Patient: sex F, age 63
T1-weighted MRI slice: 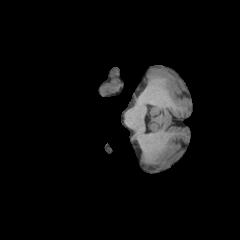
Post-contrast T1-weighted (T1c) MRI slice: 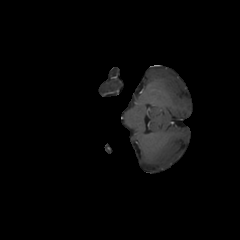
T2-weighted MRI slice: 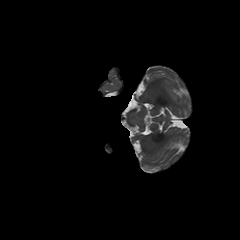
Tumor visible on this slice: no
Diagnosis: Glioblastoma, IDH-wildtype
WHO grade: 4